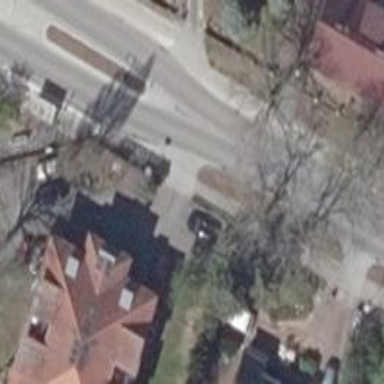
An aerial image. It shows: Sidewalk along the footway.